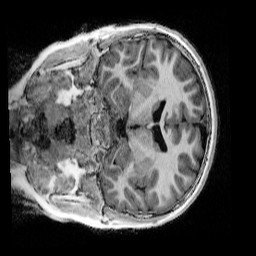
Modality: UNIT1_denoised
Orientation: coronal
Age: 10
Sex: male
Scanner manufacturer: siemens
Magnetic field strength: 3 T
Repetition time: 4 s
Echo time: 0.00303 s